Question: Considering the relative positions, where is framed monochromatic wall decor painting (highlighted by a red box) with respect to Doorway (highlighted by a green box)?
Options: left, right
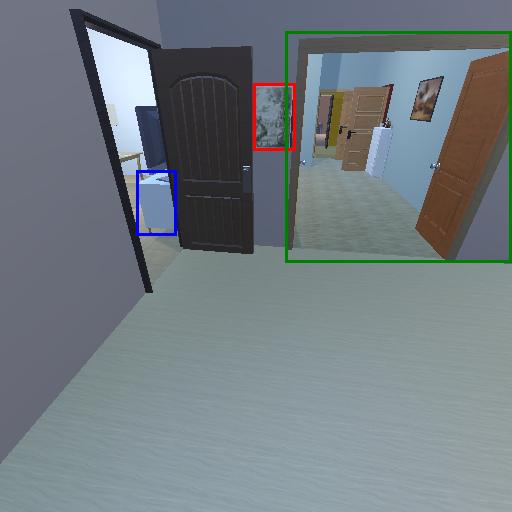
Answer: left